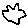
Label: star